Question: If i have signal values x[T] and filter coefficients b[i], i can perform filtering using convolution.

Suppose i have spectrum of x (after FFT) and i need to perform filtering using filters coefficients, how can i perform this? I heard that in frequency domain it will be multiplying, rather than convolution (time domain). But i can't find an equation to use it. I have 614000 values in y = fft(x[T]) vector and 119 filter coefficients (generated using fdatool), i can't multiply them directly ... Thanks.
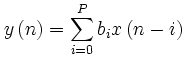
Answer: You will need the spectrum of a zero-padded signal values x and the FFT of a zero-padded (to the same length) FIR filter kernel b in order to do fast-convolution by multiplication. Otherwise, without zero-padding you will end up doing circular convolution instead of linear convolution.
For long data vectors and relatively short FIR filter kernels, and to avoid needing really long FFTs and IFFTs for such, you might want to look into overlap-add or overlap-save fast convolution algorithms.